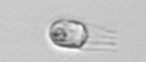
Label: Balanion